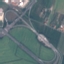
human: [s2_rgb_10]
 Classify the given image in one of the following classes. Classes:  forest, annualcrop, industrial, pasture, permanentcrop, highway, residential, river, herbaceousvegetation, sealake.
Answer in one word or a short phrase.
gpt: Highway